Question: I am trying to find the polygon coordinates of a custom Google Maps marker PNG I am using in a current project with Photoshop CS5. I have made the selection, and am hoping that selection can be exported into a coordinate set like so: (x,y,x,y,x,y). Here's an illustration:

Any ideas?
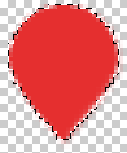
Answer: I think the better way to find coordinated of the marker is to use vector graphics soft like Adobe Illustrator. You can create this map marker as vector and save it as SVG (as I did it in 20 sec).
You can download here: <URL>
By saving SVG graphics in Illustrator you will see a button "Show SVG code". When you click it you will find the following code on the bottom:
'''
...
<rect fill="none" width="127" height="153"/>
<path fill="#ED1C24" d="M118,58.25c0,29.961-54.25,81.25-54.25,81.25S9.5,88.211,9.5,58.25S33.789,4,63.75,4S118,28.289,118,58.25z"
...
'''
As you can see there is a width/height of the graphics and coordinates for every dot of the path.
Hope this helps you :)